Field crop: maize
Growth stage: 2
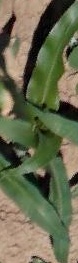
Species: maize